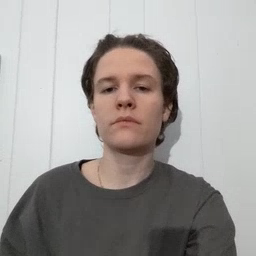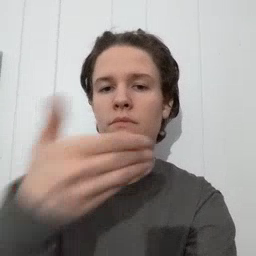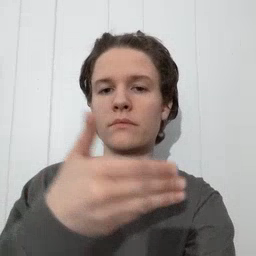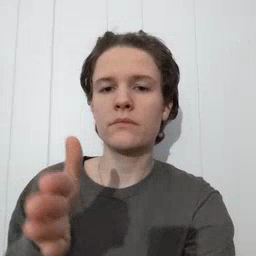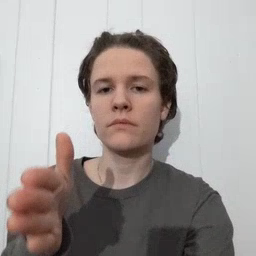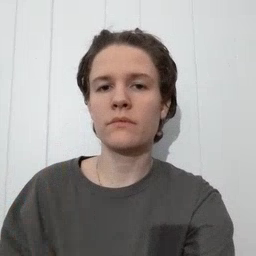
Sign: room